Question: I have a function called showBasket, which shows you a list of items added to a shoppingBasket. This happens everytime the user clicks a link; and everytime you click outside the menu, this hides itself again.
My problem is that in this menu, I have a list of links related to each item which allows you to delete the selected item. This link works fine sometime and also works diferently depending what web browser I use.
What I want is to delete the item without refreshing all the web page, so I think I have to do a 'preventDefault' to the link, but also when I debug my code, I see that its repeated many times, so something is wrong, specially when I see that I don't get the result I want sometimes.
As you can see, I use two ajax functions, one to delete the item which I think it works fine, and the other function is used to refresh the datas.
If anybody could help me would be fantastic. I am stuck with this.
'''
/*
SHOWS AND HIDE A BASKET MENU, EVERYTIME YOU CLICK IN THE SELECTED LINK
THIS MENU SHOWS A LIST OF ARTICLES ADDED TO A SHOPPING BASKET, AND EACH ITEM OF THE LIST
HAS A LINK THAT ALLOWS YOU TO DELETE THE SELECTED ITEM.
*/
function showBasket(){
var $basket=$('#basket');
var nstyle=$basket.css("display");
$basket.on('click','a[title="delete article"]',function(e){
e.preventDefault();
del($(this));
updateBasket($(this));
function del(m){
var n=m.attr("href");
n=n.split("=");
var l=n[1];
$.ajax({
type:"GET",
data:{productoRemoveId:l},
});
return false;
}
function updateBasket(m){
$.ajax({
url:'updateBasket.php',
success: function(response){
$cesta.html(response);
}
});
return false;
}
return false;
});
if (nstyle=='none'){
$basket.fadeIn(false,function(){//showing the basket
$('html').bind("click",function(){
$basket.fadeOut();//hidding the basket
$("html").unbind("click");
});
});
}
}
'''
This is the HTML code, relative to the above script:
'''
<div id="basket" class="box_menu" style="display: table;"> <div class="row header">
<h1>Mi cesta</h1>
<span>3 articulos anadidos)</span>
</div>
<div class="detalle">
<div class="row">
<div class="celda_detalle"><input type="text" name="tecantidad" maxlength="3" value="1"></div>
<div class="celda_detalle"><span>lechuga</span></div>
<div class="celda_detalle"><span>9.25</span></div>
<div class="celda_detalle"><a title="delete article" href="./bienvenida.php?productoRemove=5">Eliminar Articulo</a></div>
</div>
<div class="row">
<div class="celda_detalle"><input type="text" name="tecantidad" maxlength="3" value="1"></div>
<div class="celda_detalle"><span>Lejia</span></div>
<div class="celda_detalle"><span>8.23</span></div>
<div class="celda_detalle"><a title="delete article" href="./bienvenida.php?productoRemove=2">Eliminar Articulo</a></div>
</div>
<div class="row">
<div class="celda_detalle"><input type="text" name="tecantidad" maxlength="3" value="1"></div>
<div class="celda_detalle"><span>limones</span></div>
<div class="celda_detalle"><span>8.25</span></div>
<div class="celda_detalle"><a title="delete article" href="./bienvenida.php?productoRemove=3">Eliminar Articulo</a></div>
</div>
</div>
<div class="fila pie">
<div class="celda_pie">
<span>Subtotal: 25.73EUR</span>
</div>
<div class="celda_pie">
<a title="Save Shopping" href="#">Save Shopping</a>
</div>
<div class="celda_pie">
<a title="Pay Shopping" href="#">Pay Shopping</a>
</div>
</div></div>
'''
I have tried to translate main the code to english, so if you see any mistake just let me know.
The PHP code i wont post it all, but i will post the most relevant one:
class ShoppingCart implements Iterator, Countable {
'''
// Array stores the list of items in the cart:
protected $items = array();
// For tracking iterations:
protected $position = 0;
// For storing the IDs, as a convenience:
protected $ids = array();
private $subtotal = 0;
private $itemCount = 0;
//MORE CODE ....
// Removes an item from the cart:
public function deleteItem($id) {
// Need the unique item id:
//$id = $item->getId();
// Remove it:
if (isset($this->items[$id])) {
unset($this->items[$id]);
// Remove the stored id, too:
$index = array_search($id, $this->ids);
unset($this->ids[$index]);
// Recreate that array to prevent holes:
$this->ids = array_values($this->ids);
}
$this->itemCount=$this->count();
$this->subtotal=$this->calcularTotal();
return true;
} // End of deleteItem() method.
public function display_cart() {
////////////////////////////////////////////////////////////////////////
// Output the cart
// Return specified number of tabs to improve readability of HTML output
function tab($n) {
$tabs = null;
while ($n > 0) {
$tabs .= " ";
--$n;
}
return $tabs;
}
if (isset($_GET['productoRemove']))
if($_GET['productoRemove'] && !$_POST) {
$idp=$_GET['productoRemove'];
$this->deleteItem($idp);
}
// Display the cart header
echo tab(1) . "<div class='row header'>
";
echo tab(1) . "<h1>Mi cesta</h1>
";
echo tab(2) . "<span>". $this->count()." articles added)</span>";
echo tab(1) . "</div>
";
echo tab(1) . "<div class='detalle'>";
if ($this->count()==0){
echo tab(2) . "<div class='row'>";
echo tab(3) . "<span style='display:table-cell; width:450px; vertical-align:middle; text-align:center; color:#666; font-style:italic; font-size:12px;'>La cesta esta vacia</span>";
echo tab(2) . "</div>
";
} else {
//$producto=$this->current();
$lista=$this->getItems();
foreach ($lista as $producto){
echo tab(2) . "<div class='fila' class=".$producto['item']->getId().">
";
echo tab(3) . "<div class='celda_detalle'><input type='text' name='tecantidad' maxlength='3' value='".$producto['qty']."'></div>";
echo tab(3) . "<div class='celda_detalle'><span>".$producto['item']->getNombre()."</span></div>";
echo tab(3) . "<div class='celda_detalle'><span>".$producto['item']->getPrecio()."</span></div>";
echo tab(3) . "<div class='celda_detalle'><a title='delete article' href='./bienvenida.php?productoRemove=".$producto['item']->getId()."'>Eliminar Articulo</a></div>";
echo tab(2) . "</div>
";
}
}
echo tab(1) . "</div>
";
echo tab(2) . "<div class='fila pie'>";
echo tab(3) . "<div class='celda_pie'>";
echo tab(4) . "<span>Subtotal: ".$this->calcularTotal()."EUR</span>";
echo tab(3) . "</div>
";
echo tab(3) . "<div class='celda_pie'>";
echo tab(4) . "<a title='Save Shopping' href='#'>Save Shopping</a>";
echo tab(3) . "</div>
";
echo tab(3) . "<div class='celda_pie'>";
echo tab(4) . "<a title='Finish Shopping' href='#'>Finish Shopping</a>";
echo tab(3) . "</div>
";
}
}
// Start a new session in case it hasn't already been started on the including page
@session_start();
// Initialize jcart after session start
if (empty($_SESSION['carrito']))
$carrito="";
else
$carrito = $_SESSION['carrito'];
if(!is_object($carrito)) {
$carrito = $_SESSION['carrito'] = new ShoppingCart();
}
'''
To have a better idea of what i get, i also show a picture:

My inspiration for the code is taken from the following code:
<URL>
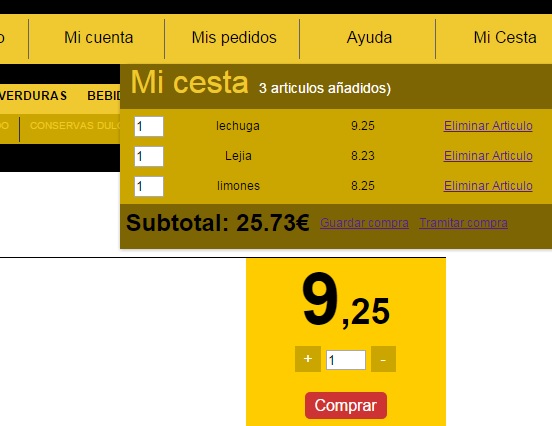
Answer: 1- 'e.preventDefault()' should be first function to call.
2- IE has different syntax for this:
'''
event.returnValue = false;
'''
check it <URL>.